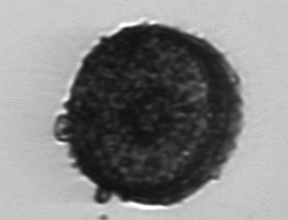
Label: Coscinodiscus